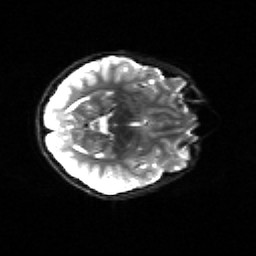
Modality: sbref
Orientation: axial
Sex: female
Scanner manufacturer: siemens
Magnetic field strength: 3 T
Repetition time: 5 s
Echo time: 0.071 s